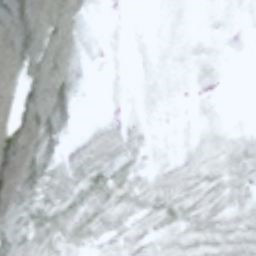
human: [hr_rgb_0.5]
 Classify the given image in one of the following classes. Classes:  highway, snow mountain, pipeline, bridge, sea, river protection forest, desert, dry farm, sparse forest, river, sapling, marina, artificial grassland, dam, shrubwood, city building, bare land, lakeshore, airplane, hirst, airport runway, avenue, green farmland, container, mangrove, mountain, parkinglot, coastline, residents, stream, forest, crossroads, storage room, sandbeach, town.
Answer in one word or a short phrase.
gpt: snow mountain